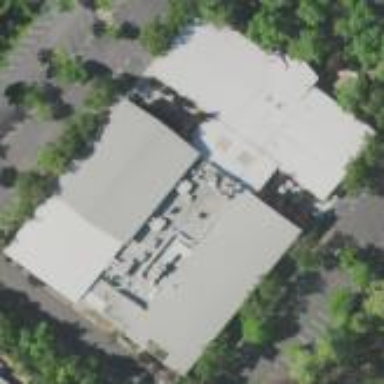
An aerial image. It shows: Sports centre building.